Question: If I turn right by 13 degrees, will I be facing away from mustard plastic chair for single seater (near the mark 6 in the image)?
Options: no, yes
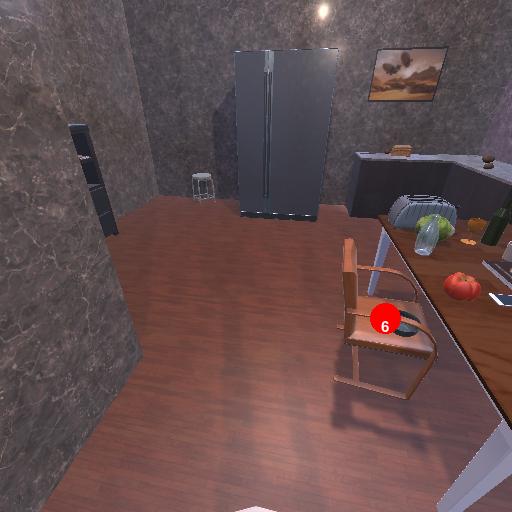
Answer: no